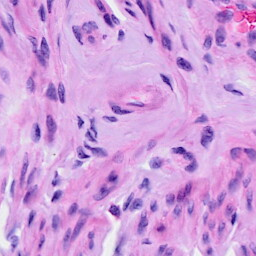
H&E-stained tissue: Ovarian